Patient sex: M
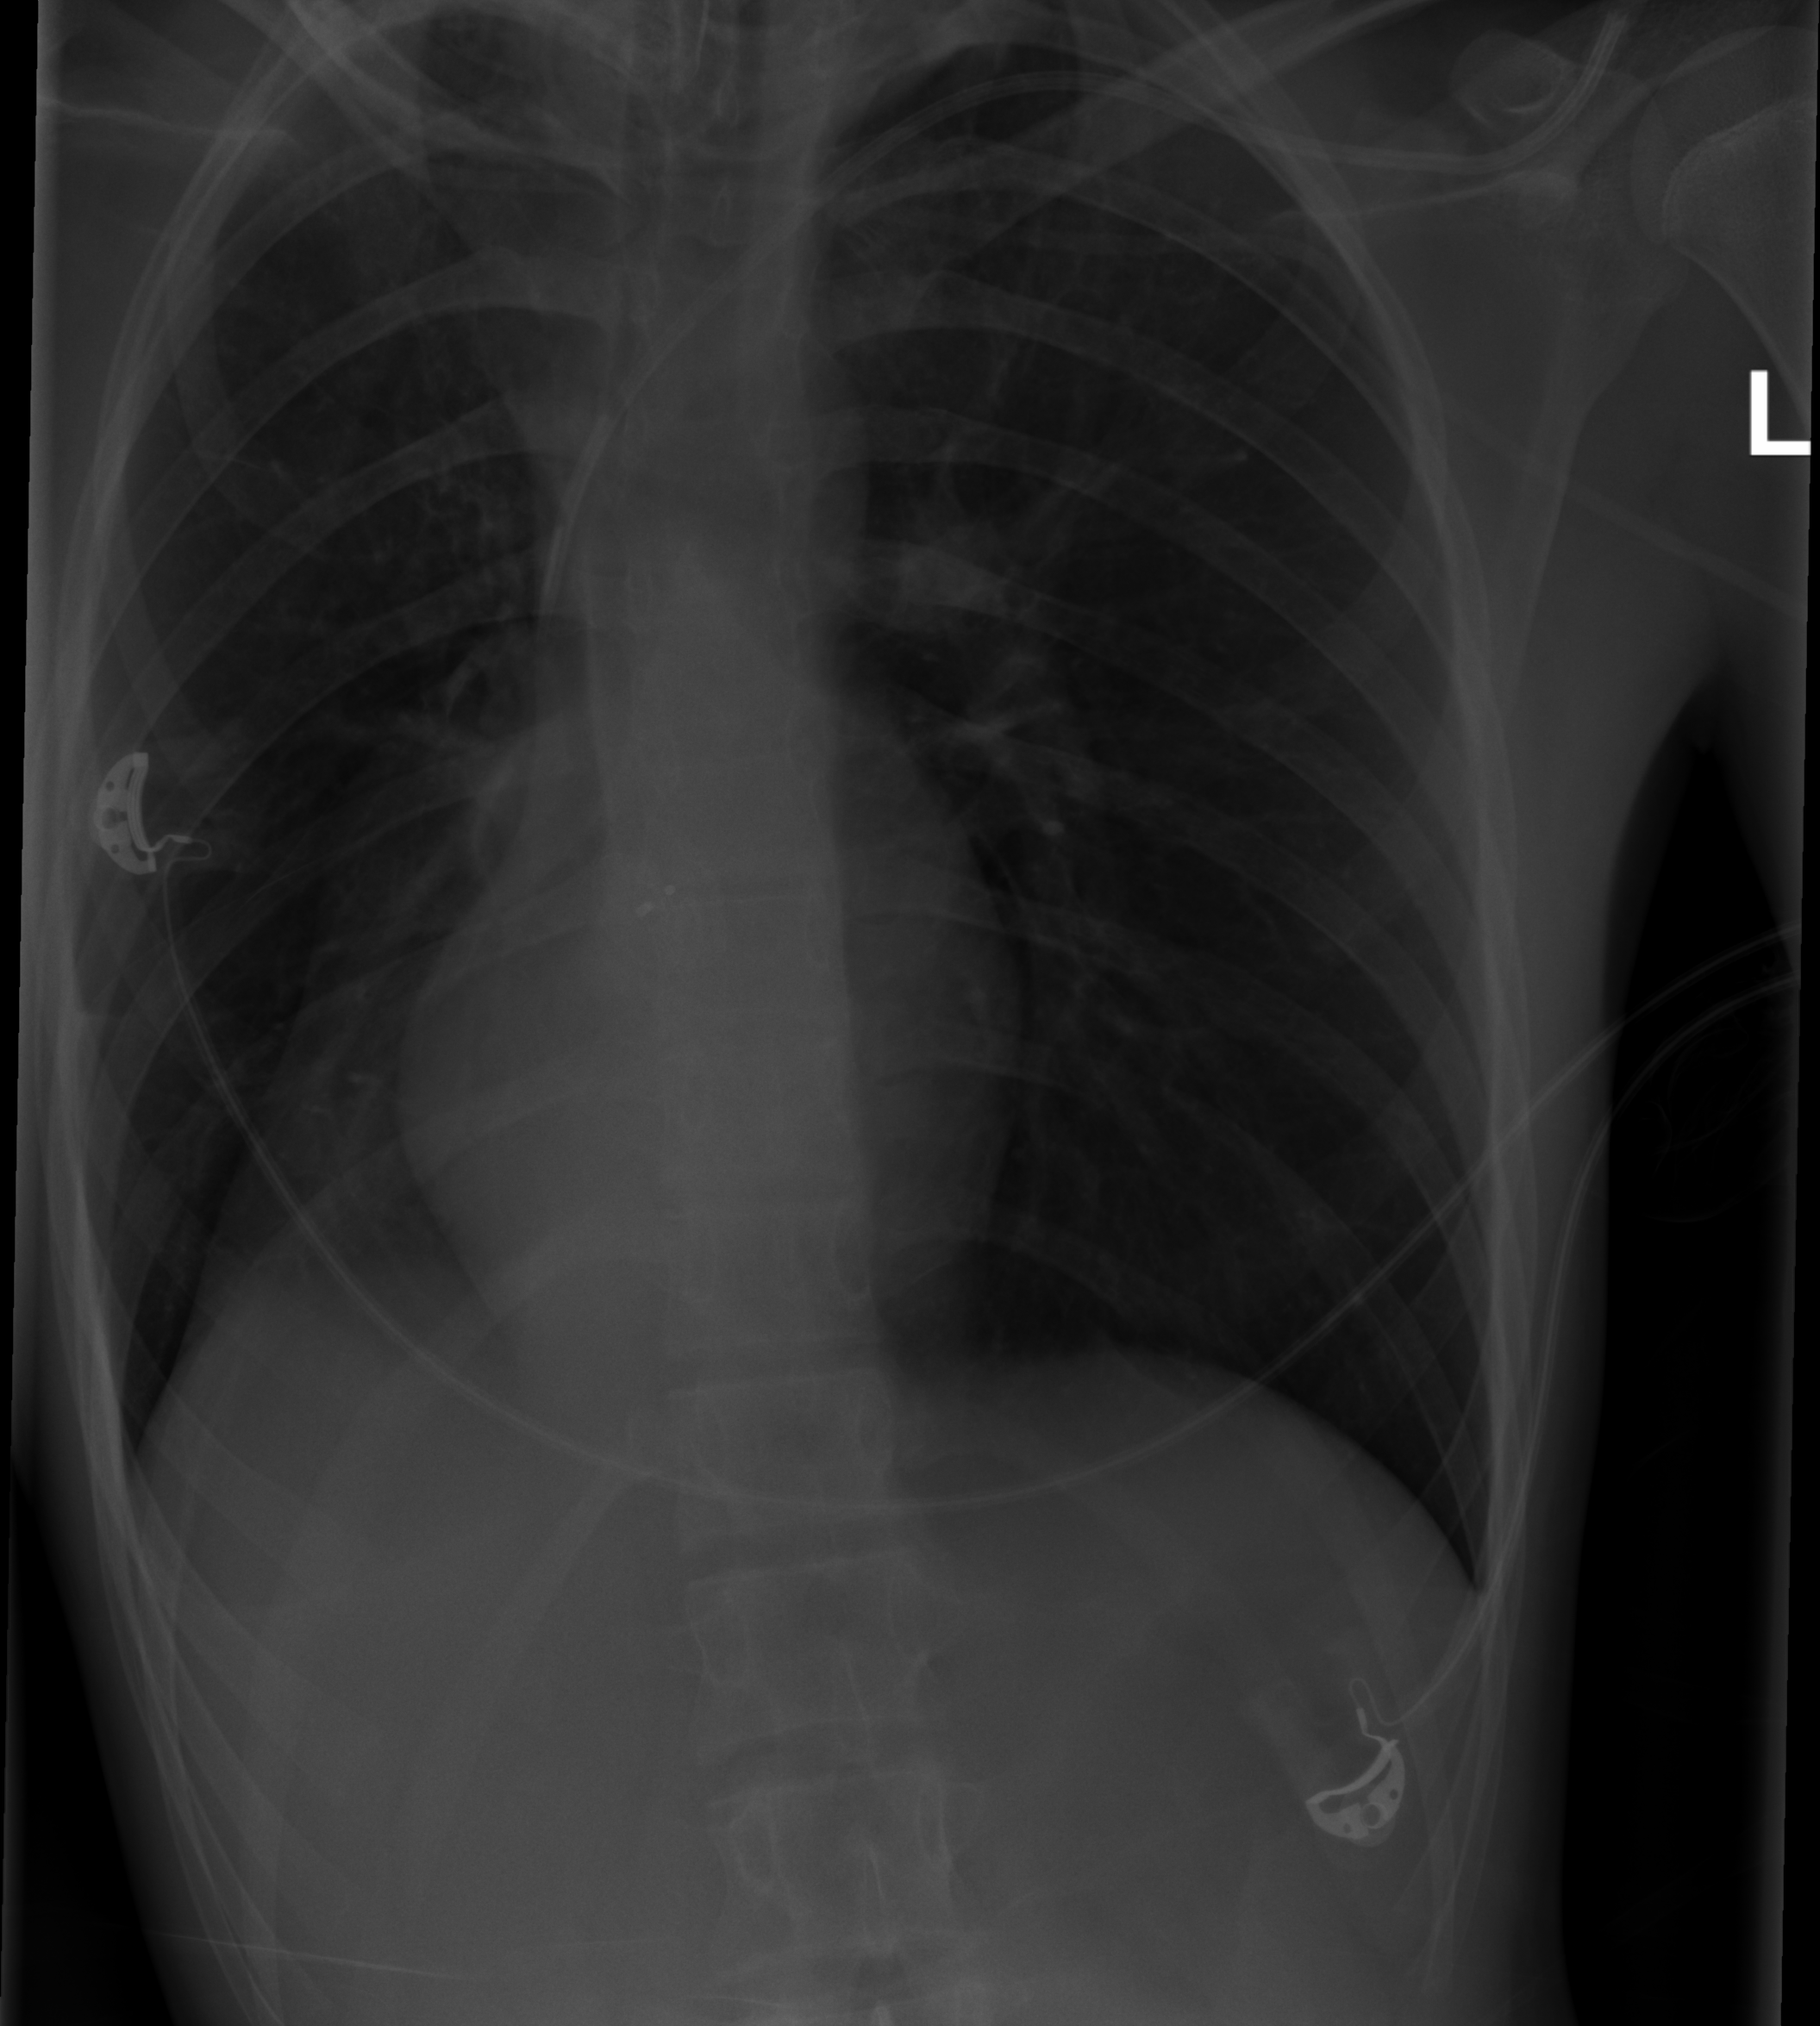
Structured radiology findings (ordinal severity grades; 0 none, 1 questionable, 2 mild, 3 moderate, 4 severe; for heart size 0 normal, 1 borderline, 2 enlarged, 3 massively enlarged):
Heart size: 0
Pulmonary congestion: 0
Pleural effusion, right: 2
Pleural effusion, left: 0
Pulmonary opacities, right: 0
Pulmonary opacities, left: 0
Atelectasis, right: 3
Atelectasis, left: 0